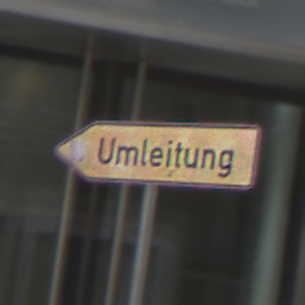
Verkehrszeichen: UmleitungswegweiserLinksweisend
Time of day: Midday
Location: Outdoor (Urban)
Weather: Overcast
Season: NotSpecified
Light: Natural